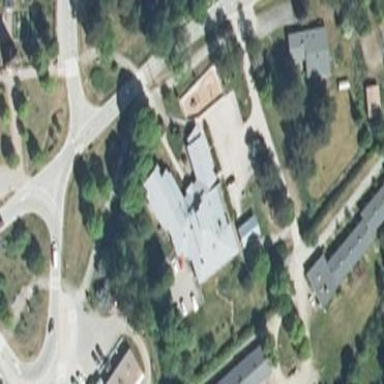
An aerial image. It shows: Community centre building.